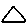
Label: triangle